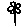
Label: flower